Field crop: tomato
Growth stage: 1
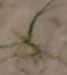
Species: cyperus